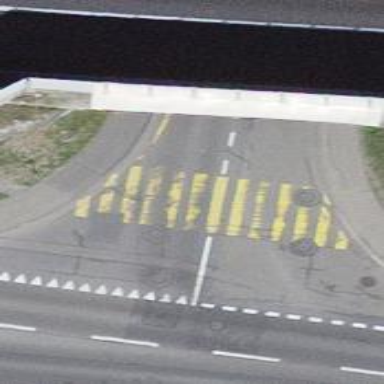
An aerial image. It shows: Uncontrolled zebra crossing with zebra markings.